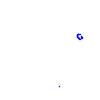
Particle: proton